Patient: sex M, age 69
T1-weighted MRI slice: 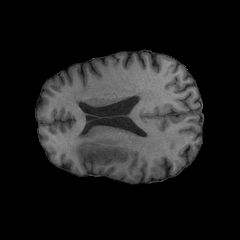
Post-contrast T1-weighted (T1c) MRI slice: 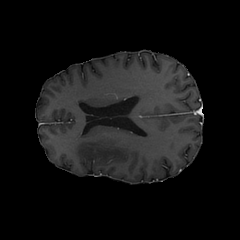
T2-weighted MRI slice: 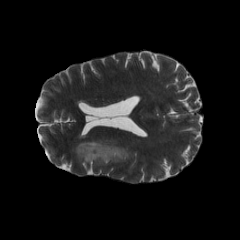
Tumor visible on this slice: yes
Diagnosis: Glioblastoma, IDH-wildtype
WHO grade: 4